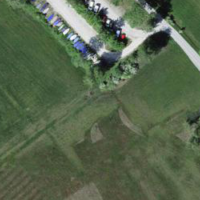
EUNIS habitat code: 16
Species observed at this site:
Pica pica
Sturnus vulgaris